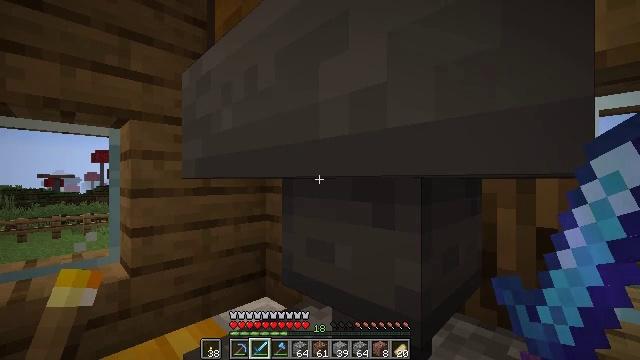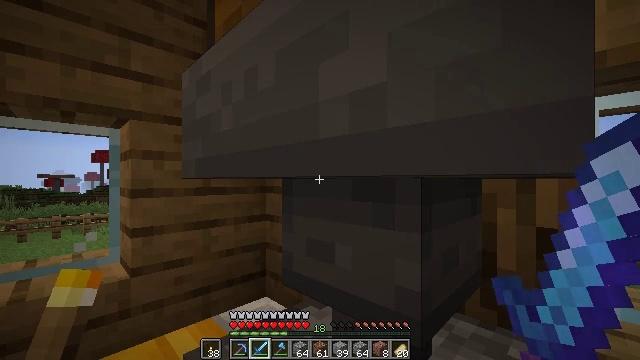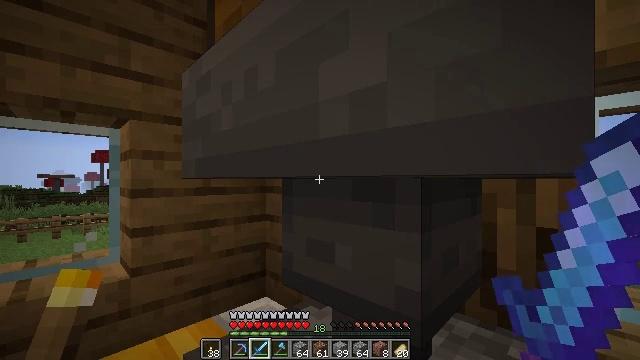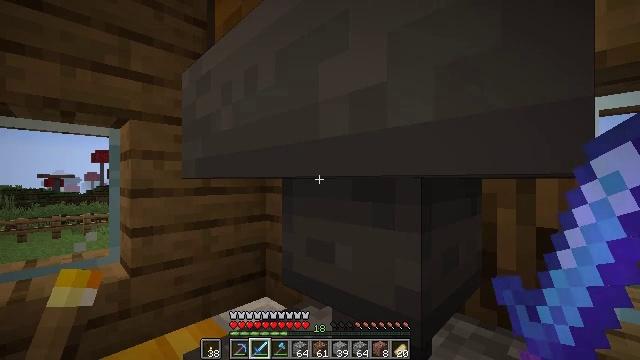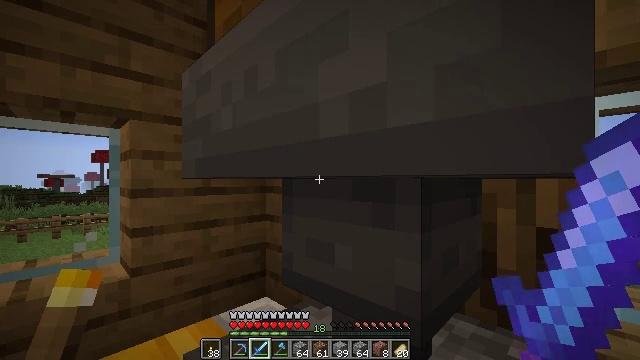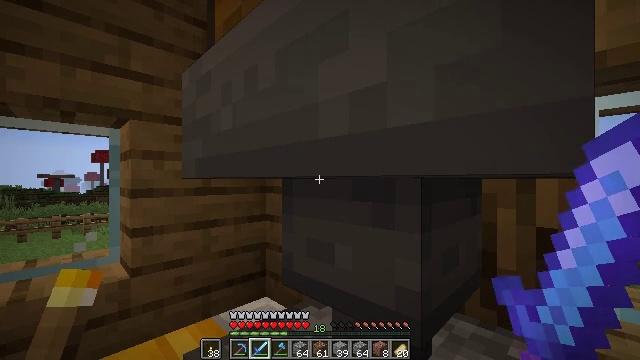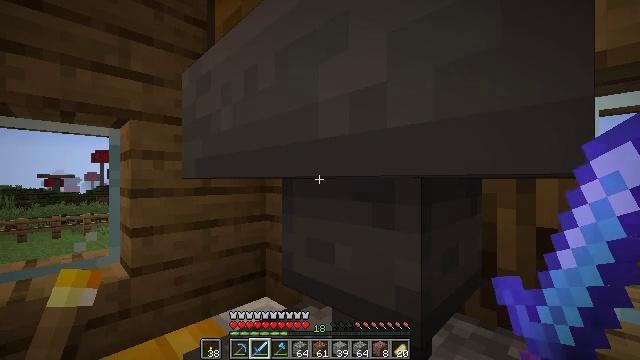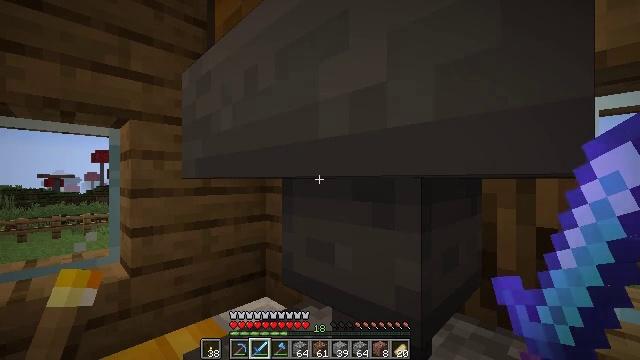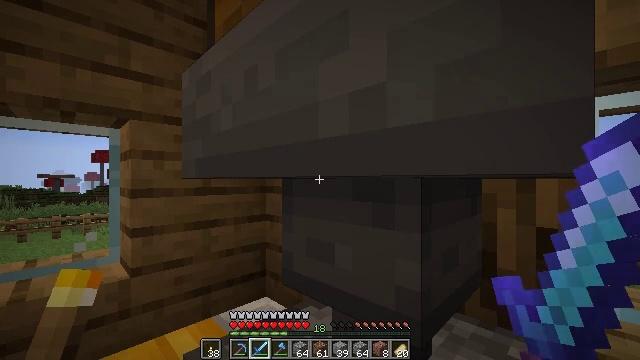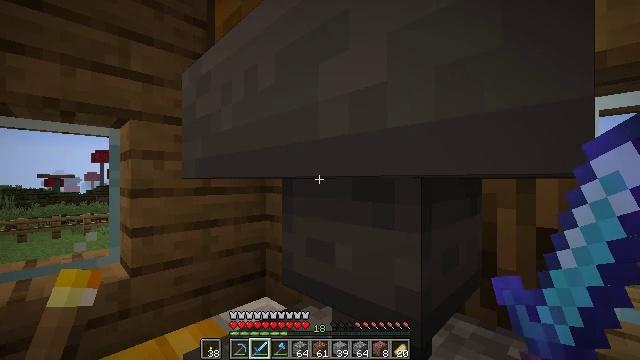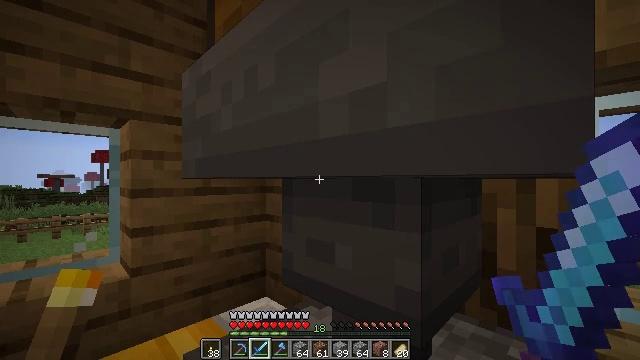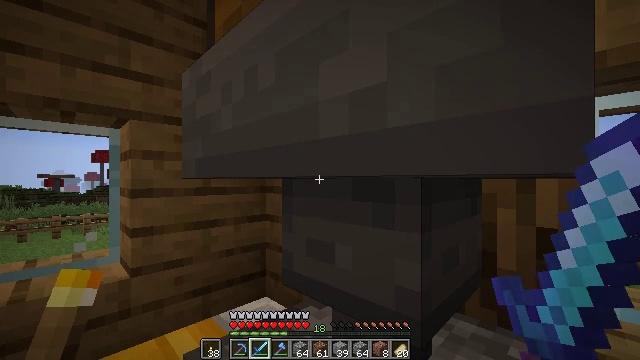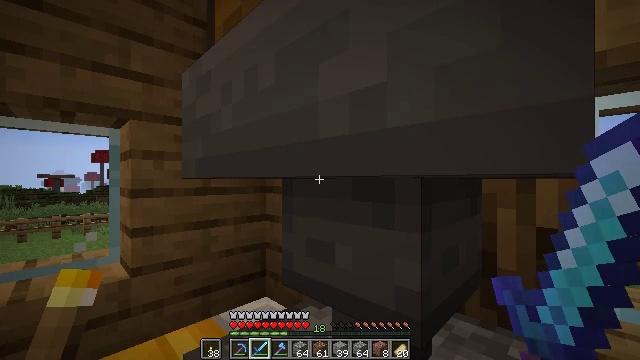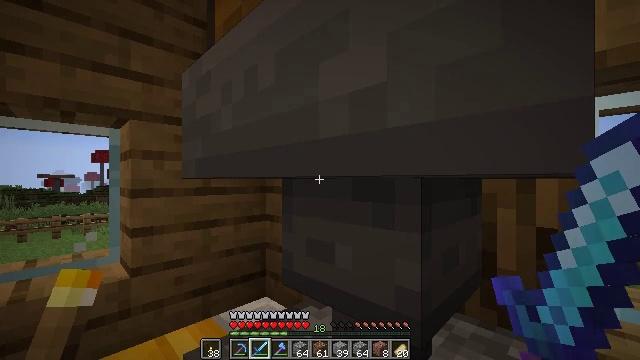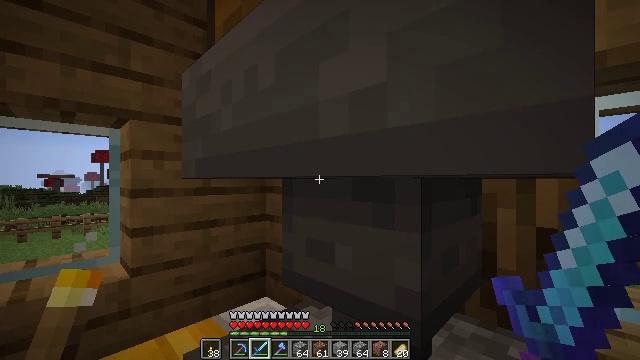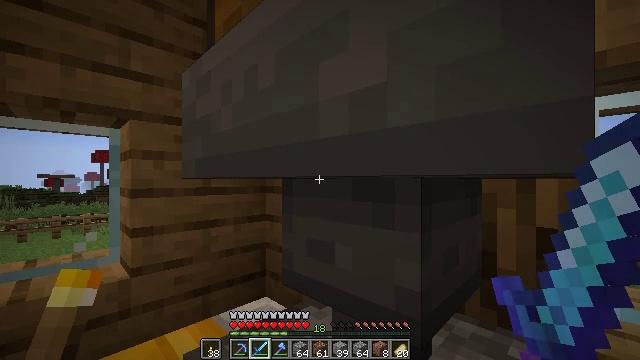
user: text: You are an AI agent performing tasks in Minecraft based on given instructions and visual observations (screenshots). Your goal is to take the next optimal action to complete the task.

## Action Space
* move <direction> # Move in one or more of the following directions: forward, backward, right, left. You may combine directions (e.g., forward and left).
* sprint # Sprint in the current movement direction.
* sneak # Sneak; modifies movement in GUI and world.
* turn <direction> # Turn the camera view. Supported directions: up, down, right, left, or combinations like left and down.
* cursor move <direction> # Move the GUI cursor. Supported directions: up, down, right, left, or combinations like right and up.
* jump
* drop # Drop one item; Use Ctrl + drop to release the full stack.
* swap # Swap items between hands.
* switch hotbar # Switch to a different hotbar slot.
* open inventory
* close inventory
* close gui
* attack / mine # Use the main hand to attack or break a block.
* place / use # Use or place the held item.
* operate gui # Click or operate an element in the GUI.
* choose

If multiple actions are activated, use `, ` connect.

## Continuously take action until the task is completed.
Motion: motion action
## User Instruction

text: Use cactus to craft a green dye.
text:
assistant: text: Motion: no_op
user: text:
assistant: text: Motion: no_op
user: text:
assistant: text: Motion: no_op
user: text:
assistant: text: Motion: no_op
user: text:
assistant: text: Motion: no_op
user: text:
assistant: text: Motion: no_op
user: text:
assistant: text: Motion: no_op
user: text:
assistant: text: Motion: no_op
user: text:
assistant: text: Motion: no_op
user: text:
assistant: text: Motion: no_op
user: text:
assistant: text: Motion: no_op
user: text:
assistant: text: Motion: no_op
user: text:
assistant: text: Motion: no_op
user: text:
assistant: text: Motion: no_op
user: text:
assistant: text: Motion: no_op
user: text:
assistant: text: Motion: no_op
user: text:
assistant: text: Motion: no_op
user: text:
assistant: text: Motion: no_op
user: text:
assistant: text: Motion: no_op
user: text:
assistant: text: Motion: no_op
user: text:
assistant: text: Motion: no_op
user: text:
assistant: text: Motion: no_op
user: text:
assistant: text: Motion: no_op
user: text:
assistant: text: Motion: no_op
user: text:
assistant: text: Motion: no_op
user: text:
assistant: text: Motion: no_op
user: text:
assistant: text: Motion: no_op
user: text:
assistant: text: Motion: no_op
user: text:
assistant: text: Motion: no_op
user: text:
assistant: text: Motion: no_op